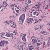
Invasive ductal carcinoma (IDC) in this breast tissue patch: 1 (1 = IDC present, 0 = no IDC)